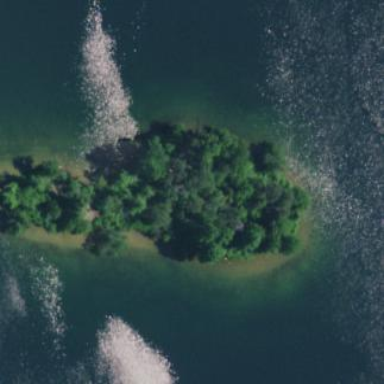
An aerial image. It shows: Islet covered with woodland.